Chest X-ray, PA view. Patient: 20 years old, sex F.
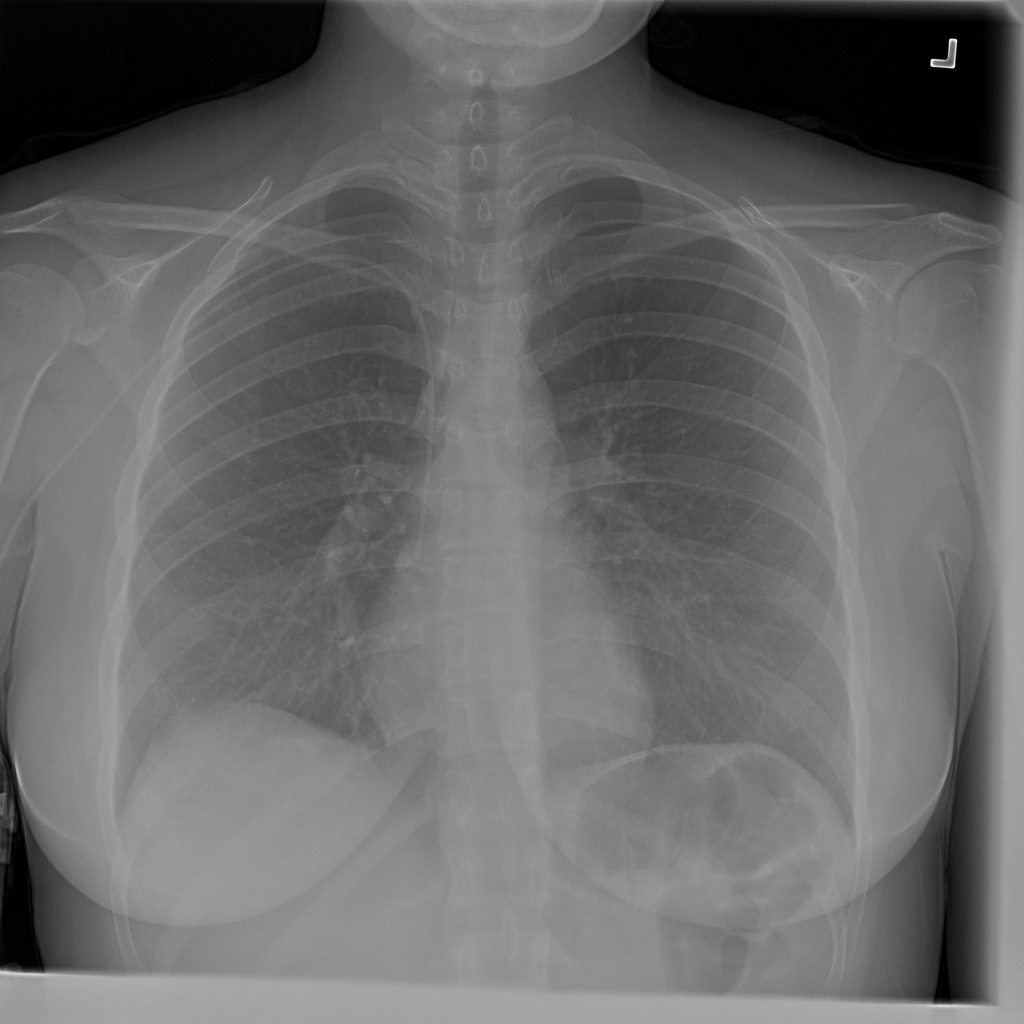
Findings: No Finding